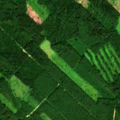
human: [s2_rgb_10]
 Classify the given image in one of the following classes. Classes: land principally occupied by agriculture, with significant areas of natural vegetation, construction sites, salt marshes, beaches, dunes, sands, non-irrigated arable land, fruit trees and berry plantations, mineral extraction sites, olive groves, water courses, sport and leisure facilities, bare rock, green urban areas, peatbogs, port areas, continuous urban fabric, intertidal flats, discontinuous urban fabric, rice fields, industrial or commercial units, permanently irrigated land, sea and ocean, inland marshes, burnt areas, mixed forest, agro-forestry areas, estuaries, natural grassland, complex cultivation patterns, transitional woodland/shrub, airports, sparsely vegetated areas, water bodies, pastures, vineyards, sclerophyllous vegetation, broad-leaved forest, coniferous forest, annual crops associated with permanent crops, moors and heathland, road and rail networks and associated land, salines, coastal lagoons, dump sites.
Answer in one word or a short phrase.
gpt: pastures, broad-leaved forest, coniferous forest, mixed forest